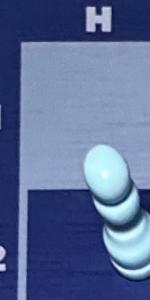
Label: Pawn_White